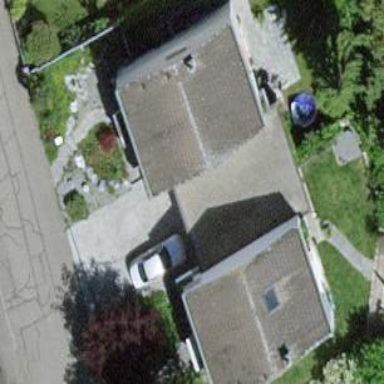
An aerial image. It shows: Semi-detached house.